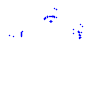
Particle: proton